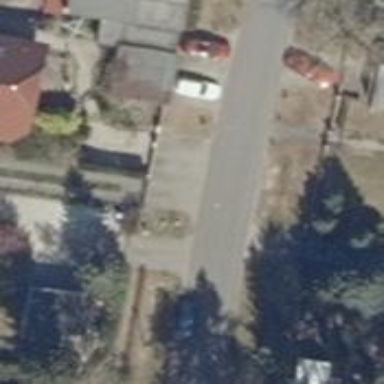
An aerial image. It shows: Residential road with asphalt surface.